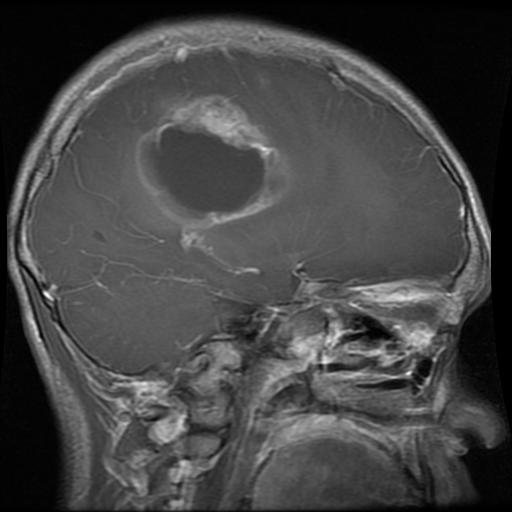
Label: glioma